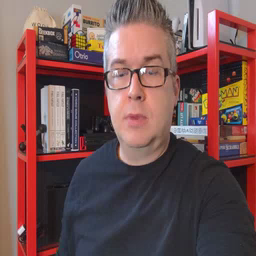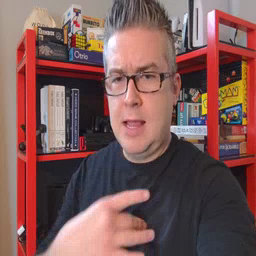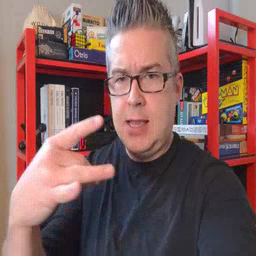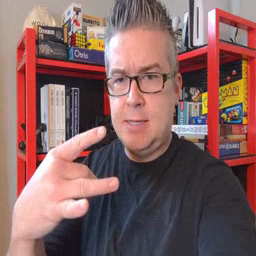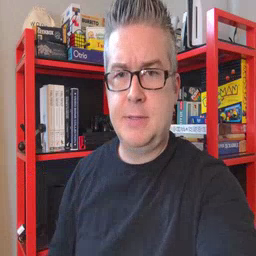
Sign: like